A spectrogram of one vibration snapshot from a rotating bearing is shown (time on one axis, frequency on the other). Classify the bearing condition as one of: normal, inner_race, outer_race, ball.
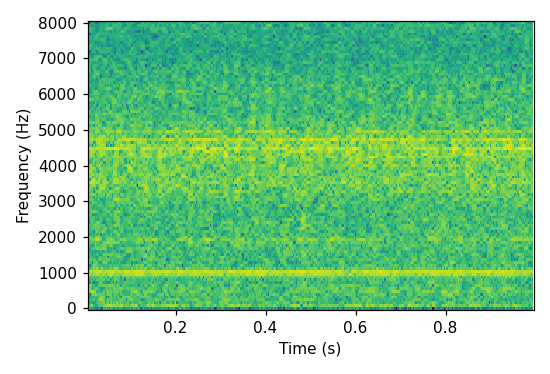
Answer: outer_race